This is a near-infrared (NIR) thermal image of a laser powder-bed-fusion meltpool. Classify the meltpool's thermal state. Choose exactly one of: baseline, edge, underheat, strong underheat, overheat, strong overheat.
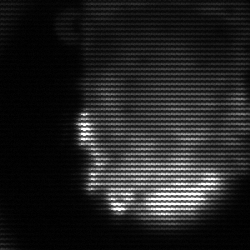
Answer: baseline